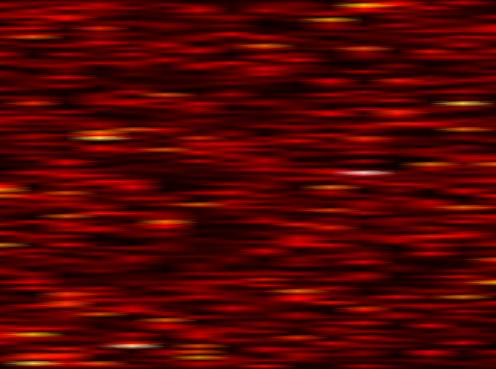
Label: WOLA